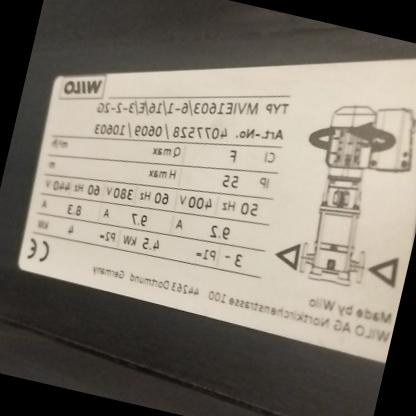
Klasa: tabliczka-znamionowa